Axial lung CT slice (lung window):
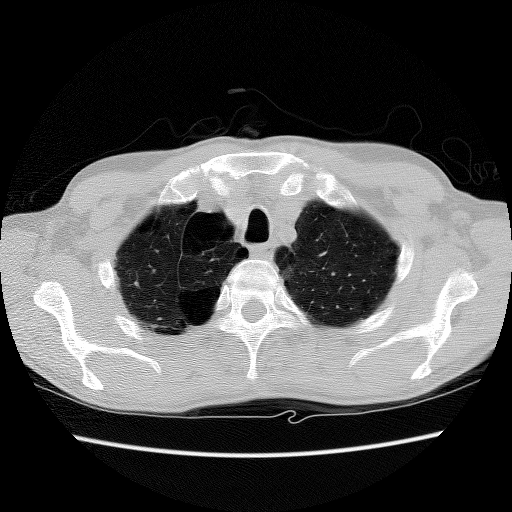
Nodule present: no